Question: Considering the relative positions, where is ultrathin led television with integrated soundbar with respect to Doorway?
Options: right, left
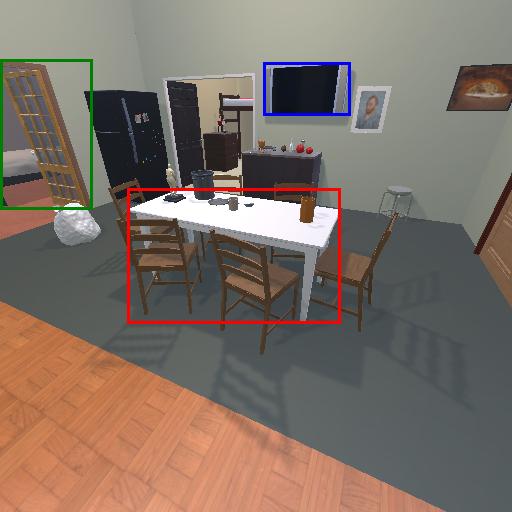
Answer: right